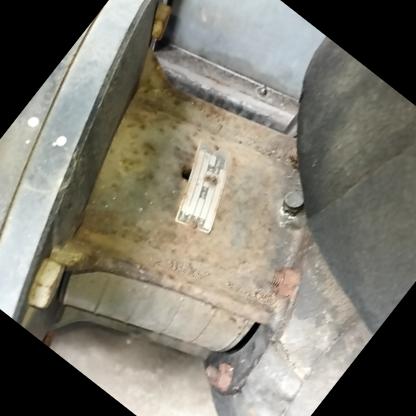
Klasa: inne